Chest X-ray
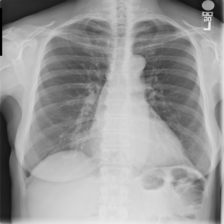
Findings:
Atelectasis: negative
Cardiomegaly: negative
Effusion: negative
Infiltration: negative
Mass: negative
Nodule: negative
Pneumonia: negative
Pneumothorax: negative
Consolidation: negative
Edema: negative
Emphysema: negative
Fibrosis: negative
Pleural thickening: negative
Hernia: negative